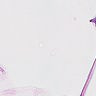
Metastatic tissue present: no